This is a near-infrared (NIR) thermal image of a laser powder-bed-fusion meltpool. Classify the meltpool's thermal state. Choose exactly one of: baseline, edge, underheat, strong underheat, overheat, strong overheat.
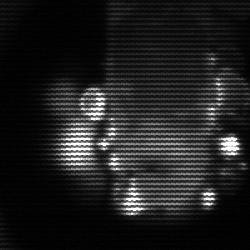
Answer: strong underheat